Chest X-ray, AP view. Patient: 61 years old, sex F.
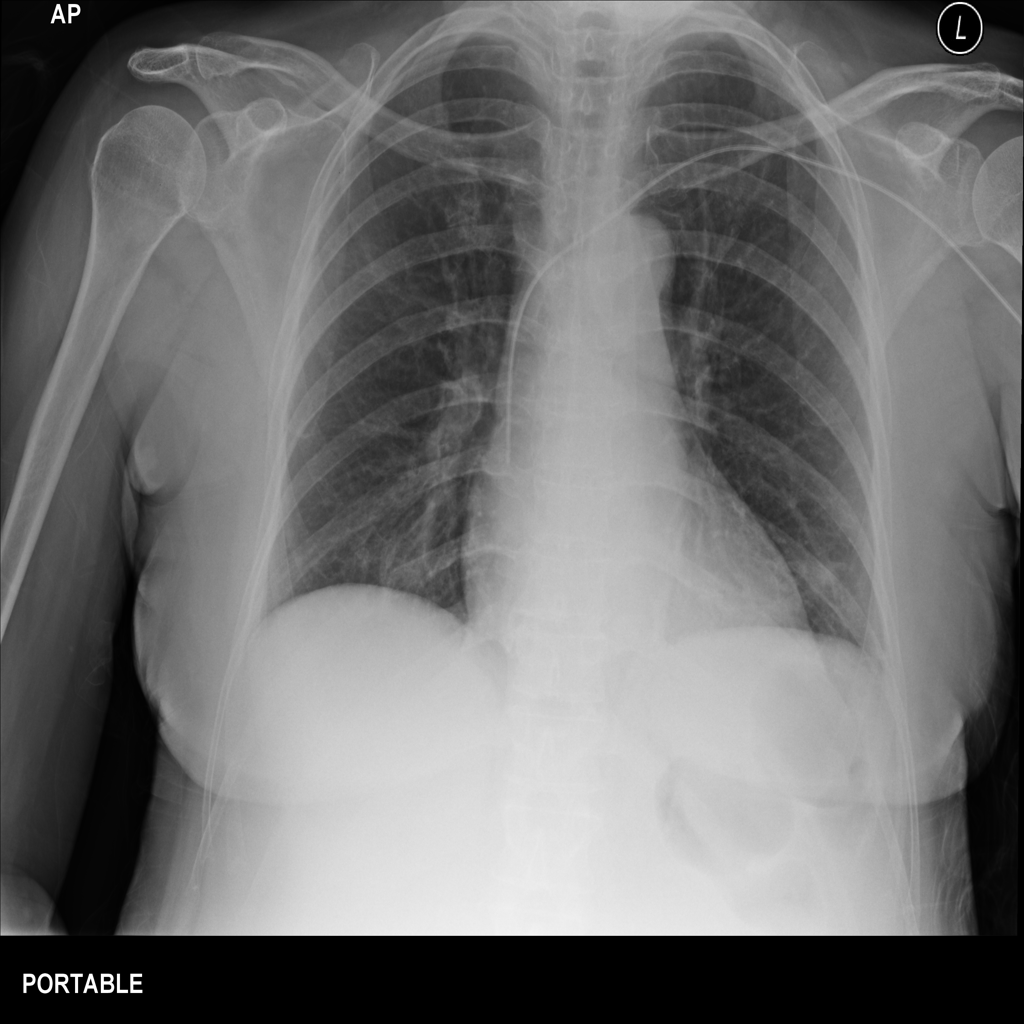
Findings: No Finding